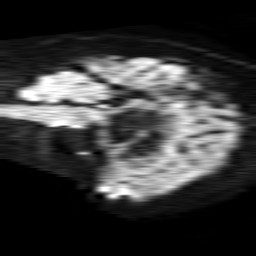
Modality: TRACE
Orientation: sagittal
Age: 72
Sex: female
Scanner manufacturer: philips
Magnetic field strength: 1.5 T
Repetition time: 4.6 s
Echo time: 0.09059 s